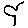
Label: bird